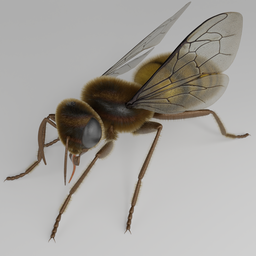
Label: animals